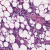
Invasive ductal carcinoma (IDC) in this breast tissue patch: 0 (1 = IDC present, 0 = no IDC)